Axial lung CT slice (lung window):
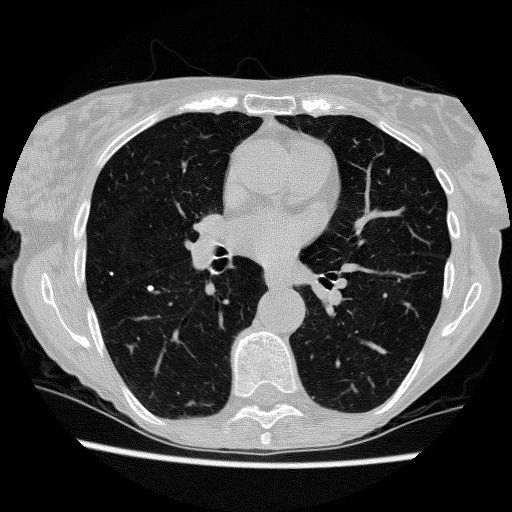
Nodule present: yes
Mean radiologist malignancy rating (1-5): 1